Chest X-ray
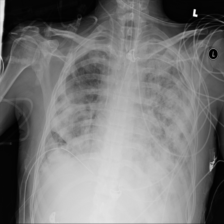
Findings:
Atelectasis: negative
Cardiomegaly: negative
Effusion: negative
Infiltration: negative
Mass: negative
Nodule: negative
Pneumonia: negative
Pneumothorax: negative
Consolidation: negative
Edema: negative
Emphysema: negative
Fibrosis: negative
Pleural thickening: negative
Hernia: negative